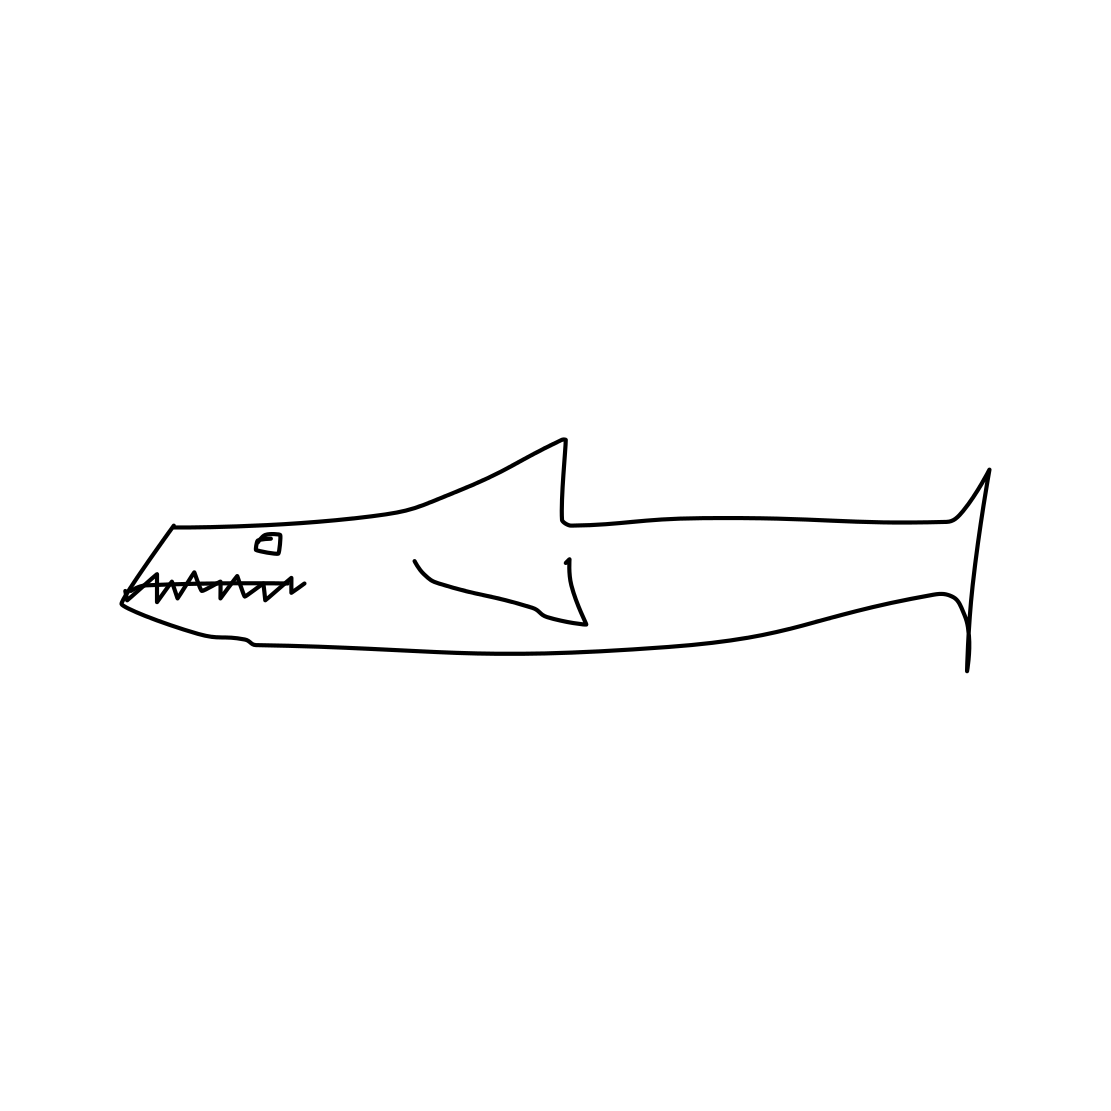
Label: shark